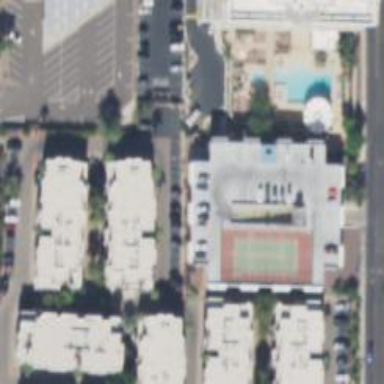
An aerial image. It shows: Building with rooftop parking area.